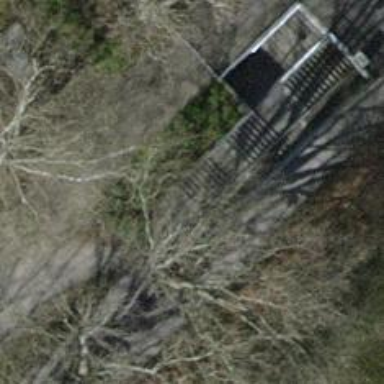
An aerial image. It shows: Concrete steps with ramp.